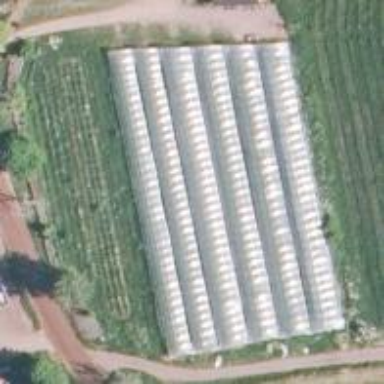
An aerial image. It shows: Greenhouse used for horticulture.